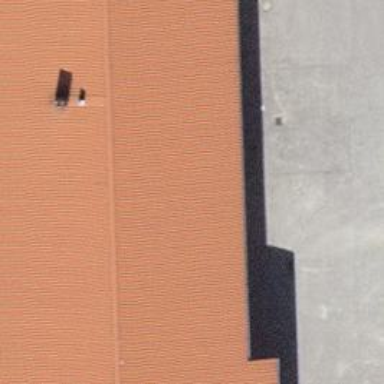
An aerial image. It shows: Manufacturing building.